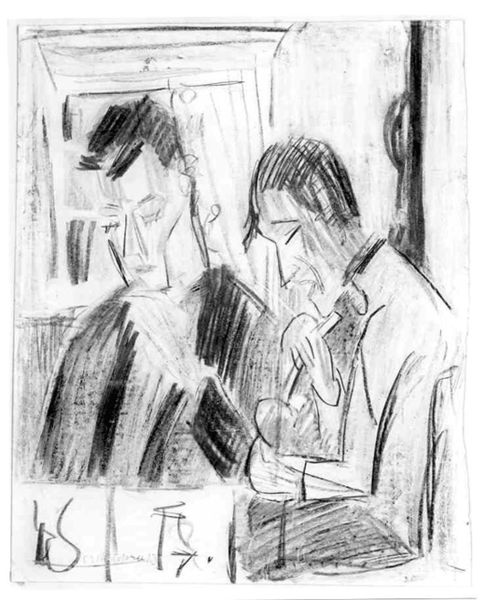
Titel: Zwei Männer am Tisch
Künstler: Ernst Ludwig Kirchner
Standort: Karlsruhe
Institution: Staatliche Kunsthalle Karlsruhe
Schlagwörter: dunkel, hand, kopf, mann, schatten, weiß, grob, menschen, sitzen, bar, brust, cafe, fenster, finger, geste, grau, kreide, köpfe, licht, mund, männer, nase, profil, raum, reden, schwarz, skizze, tisch, tür, unterhalten, zeichen, zeichnung, zimmer, blick, expressionismus, gespräch, anzug, gesichter, jacke, lokal, wand, arm, arme, augen, blicke, gesicht, halten, kragen, trauer, ärmel, gesten, hände, innenraum, portrait, porträt, signatur, spiegel, vorhang, auge, haare, pose, sitzend, paar, musik, brustbild, gebeugt, kinn, ohren, traurig, schrift, wangen, bücher, papier, schrank, schlafend, spieler, zwei, moderne, rede, hart, abstrakt, modern, zug, grafik, graphik, monochrom, baby, signiert, bank, essen, nasen, sprechen, pfeife, zwei männer, ernst, lesen, mimik, stube, gesenkt, nachdenklich, ellenbogen, denkend, gedanken, nachdenken, jacket, wimpern, striche, buch, denken, eckig, expressionistisch, kohle, restaurant, lithographie, schwarzweiss, schraffur, radierung, stich, lithografie, zeitung, strich, denker, worte, bleistift, treffen, beten, entwurf, kohlezeichnung, stift, verzweiflung, prediger, pfarrer, bahn, herz, armut, gespräche, kanten, schraffierung, jaket, tristesse, großstadt, kantig, freunde, bedrückt, konversation, gekritzelt, gesenkte köpfe, 2 männer, t, er, 2 männre, gesprch, zeichnuhng